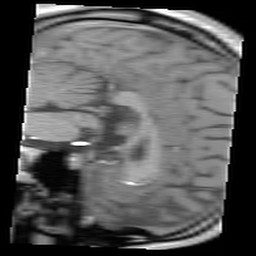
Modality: FLASH
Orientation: sagittal
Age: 21
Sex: male
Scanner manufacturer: siemens
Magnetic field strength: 3 T
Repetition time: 0.245 s
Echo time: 0.0026 s